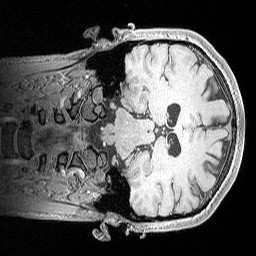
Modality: MP2RAGE
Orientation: coronal
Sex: female
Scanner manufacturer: siemens
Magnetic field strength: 3 T
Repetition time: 5 s
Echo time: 0.00292 s